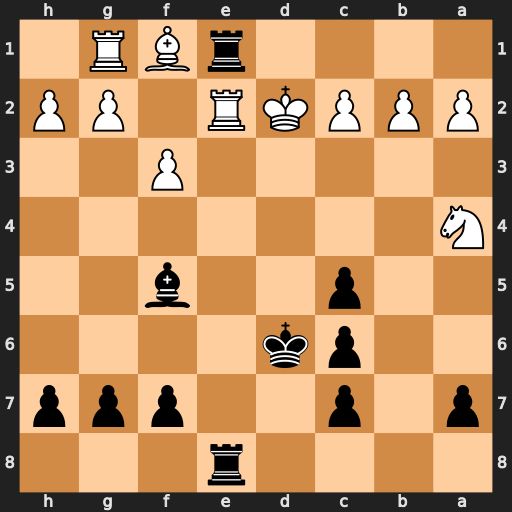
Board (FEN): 4r3/p1p2ppp/2pk4/2p2b2/N7/5P2/PPPKR1PP/4rBR1
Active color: b
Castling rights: -
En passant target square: -
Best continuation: R8xe2+ Bxe2 Rxg1